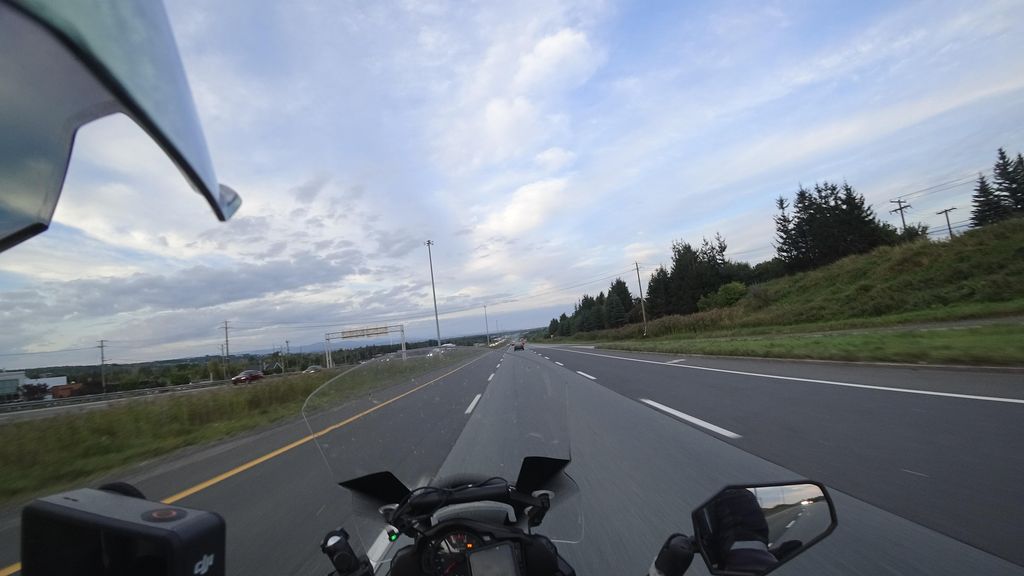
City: quebec_city